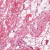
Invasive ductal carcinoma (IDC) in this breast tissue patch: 0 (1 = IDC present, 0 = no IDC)